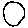
Label: circle